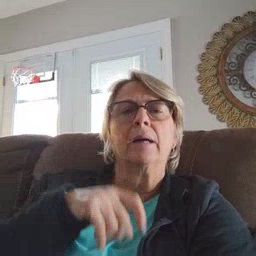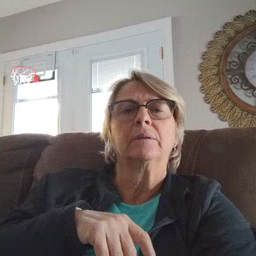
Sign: dry